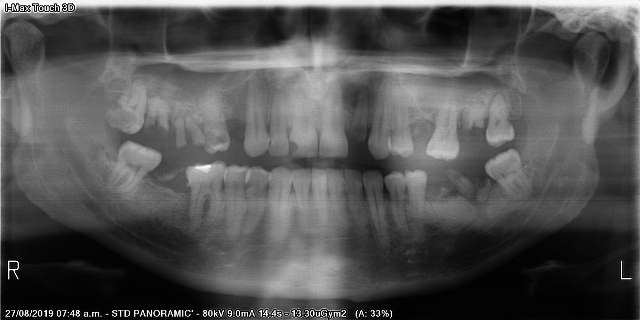
adult